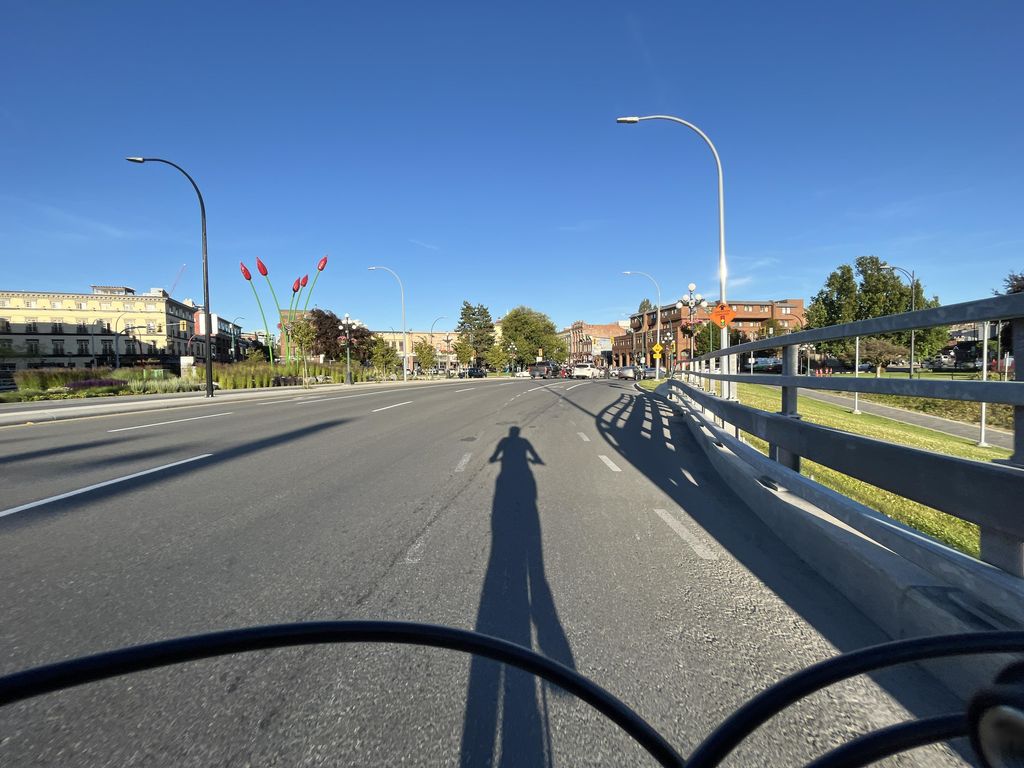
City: victoria